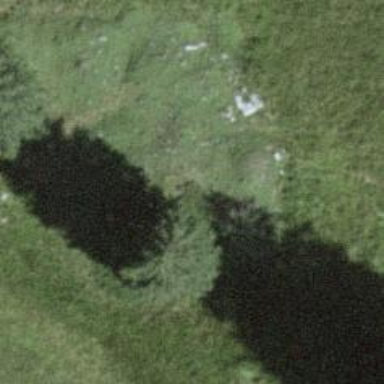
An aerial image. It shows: Evergreen needle-leaved tree.